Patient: sex M, age 52
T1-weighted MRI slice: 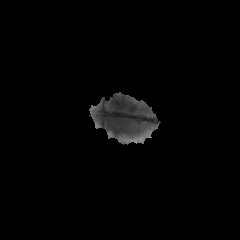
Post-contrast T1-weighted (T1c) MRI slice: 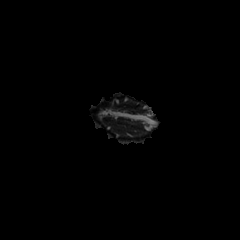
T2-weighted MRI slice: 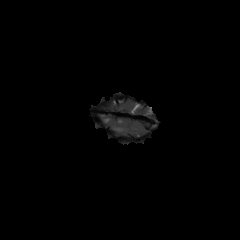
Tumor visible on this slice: yes
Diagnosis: Glioblastoma, IDH-wildtype
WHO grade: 4